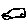
Label: car